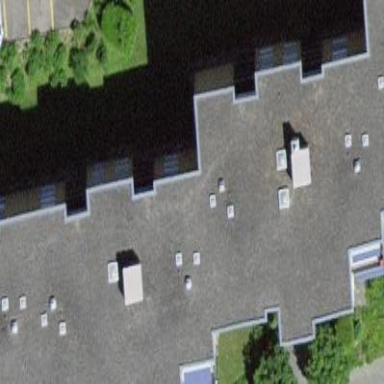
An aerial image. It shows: Building with apartments and flat roof.